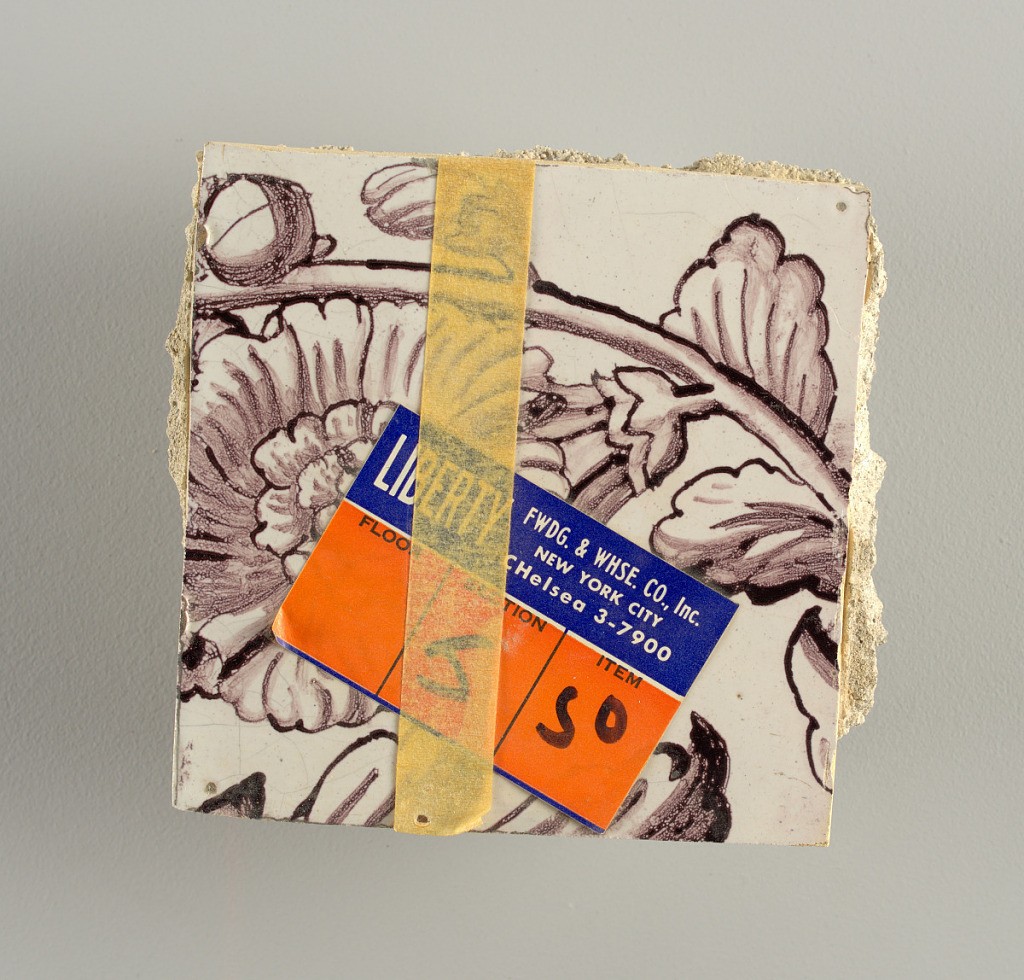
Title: Wall facing
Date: ca. 1725
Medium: tin-glazed earthenware, underglaze
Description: Two vertical rectangles, twenty-three tiles high.  A) Nine tiles wide at top; seven tiles wide at bottom.  B) Ten and one-half tiles wide.

Arabesque design of foliage.  A) with centered figure of Justice under a canopy.  B) with centered urn.